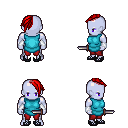
a pixel art fantasy rpg character, male body template, dark elf, purple skin, teal tunic, red pants, red long mohawk hairstyle, white cloth bracers, ghillies, dagger, four views (front, back, left, right), 2x2 character sprite sheet, small pixel art, hard edges, no anti-aliasing